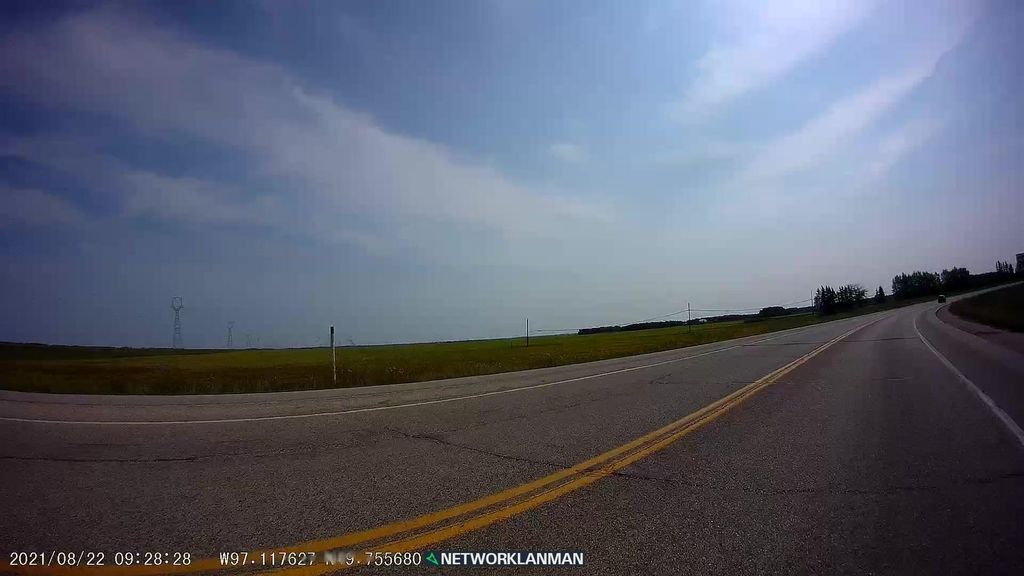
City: winnipeg